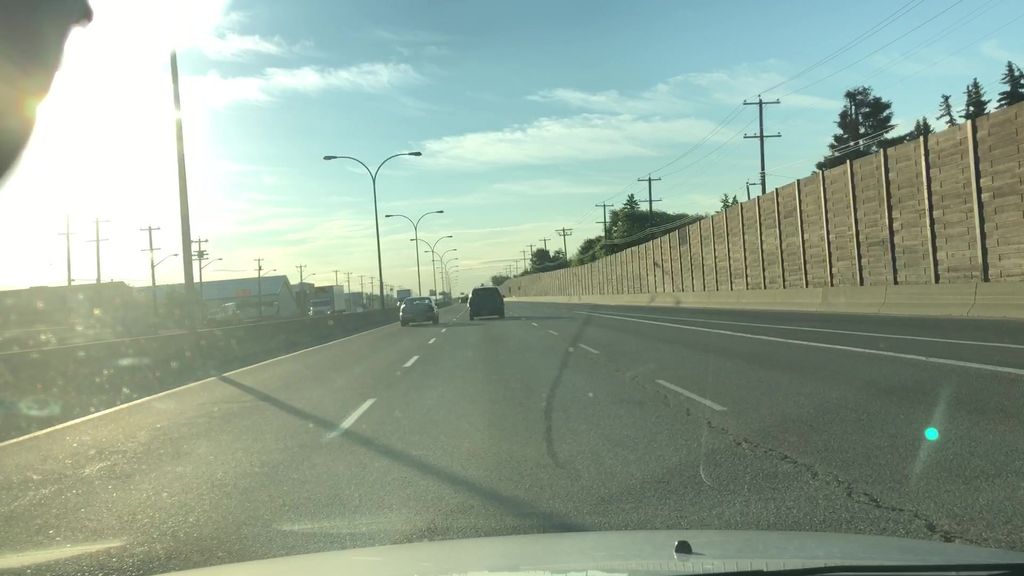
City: edmonton